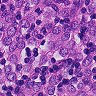
Metastatic tissue present: yes